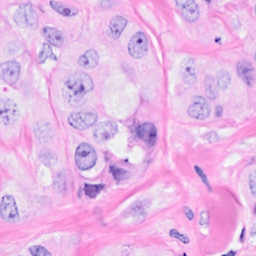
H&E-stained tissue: Breast